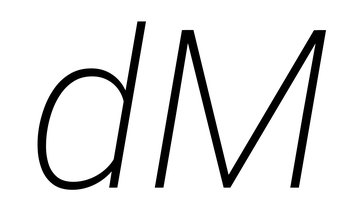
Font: Roboto-Italic_ExtraLight_Italic